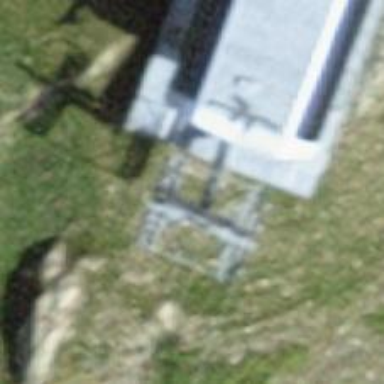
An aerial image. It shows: Pylon for aerialway.